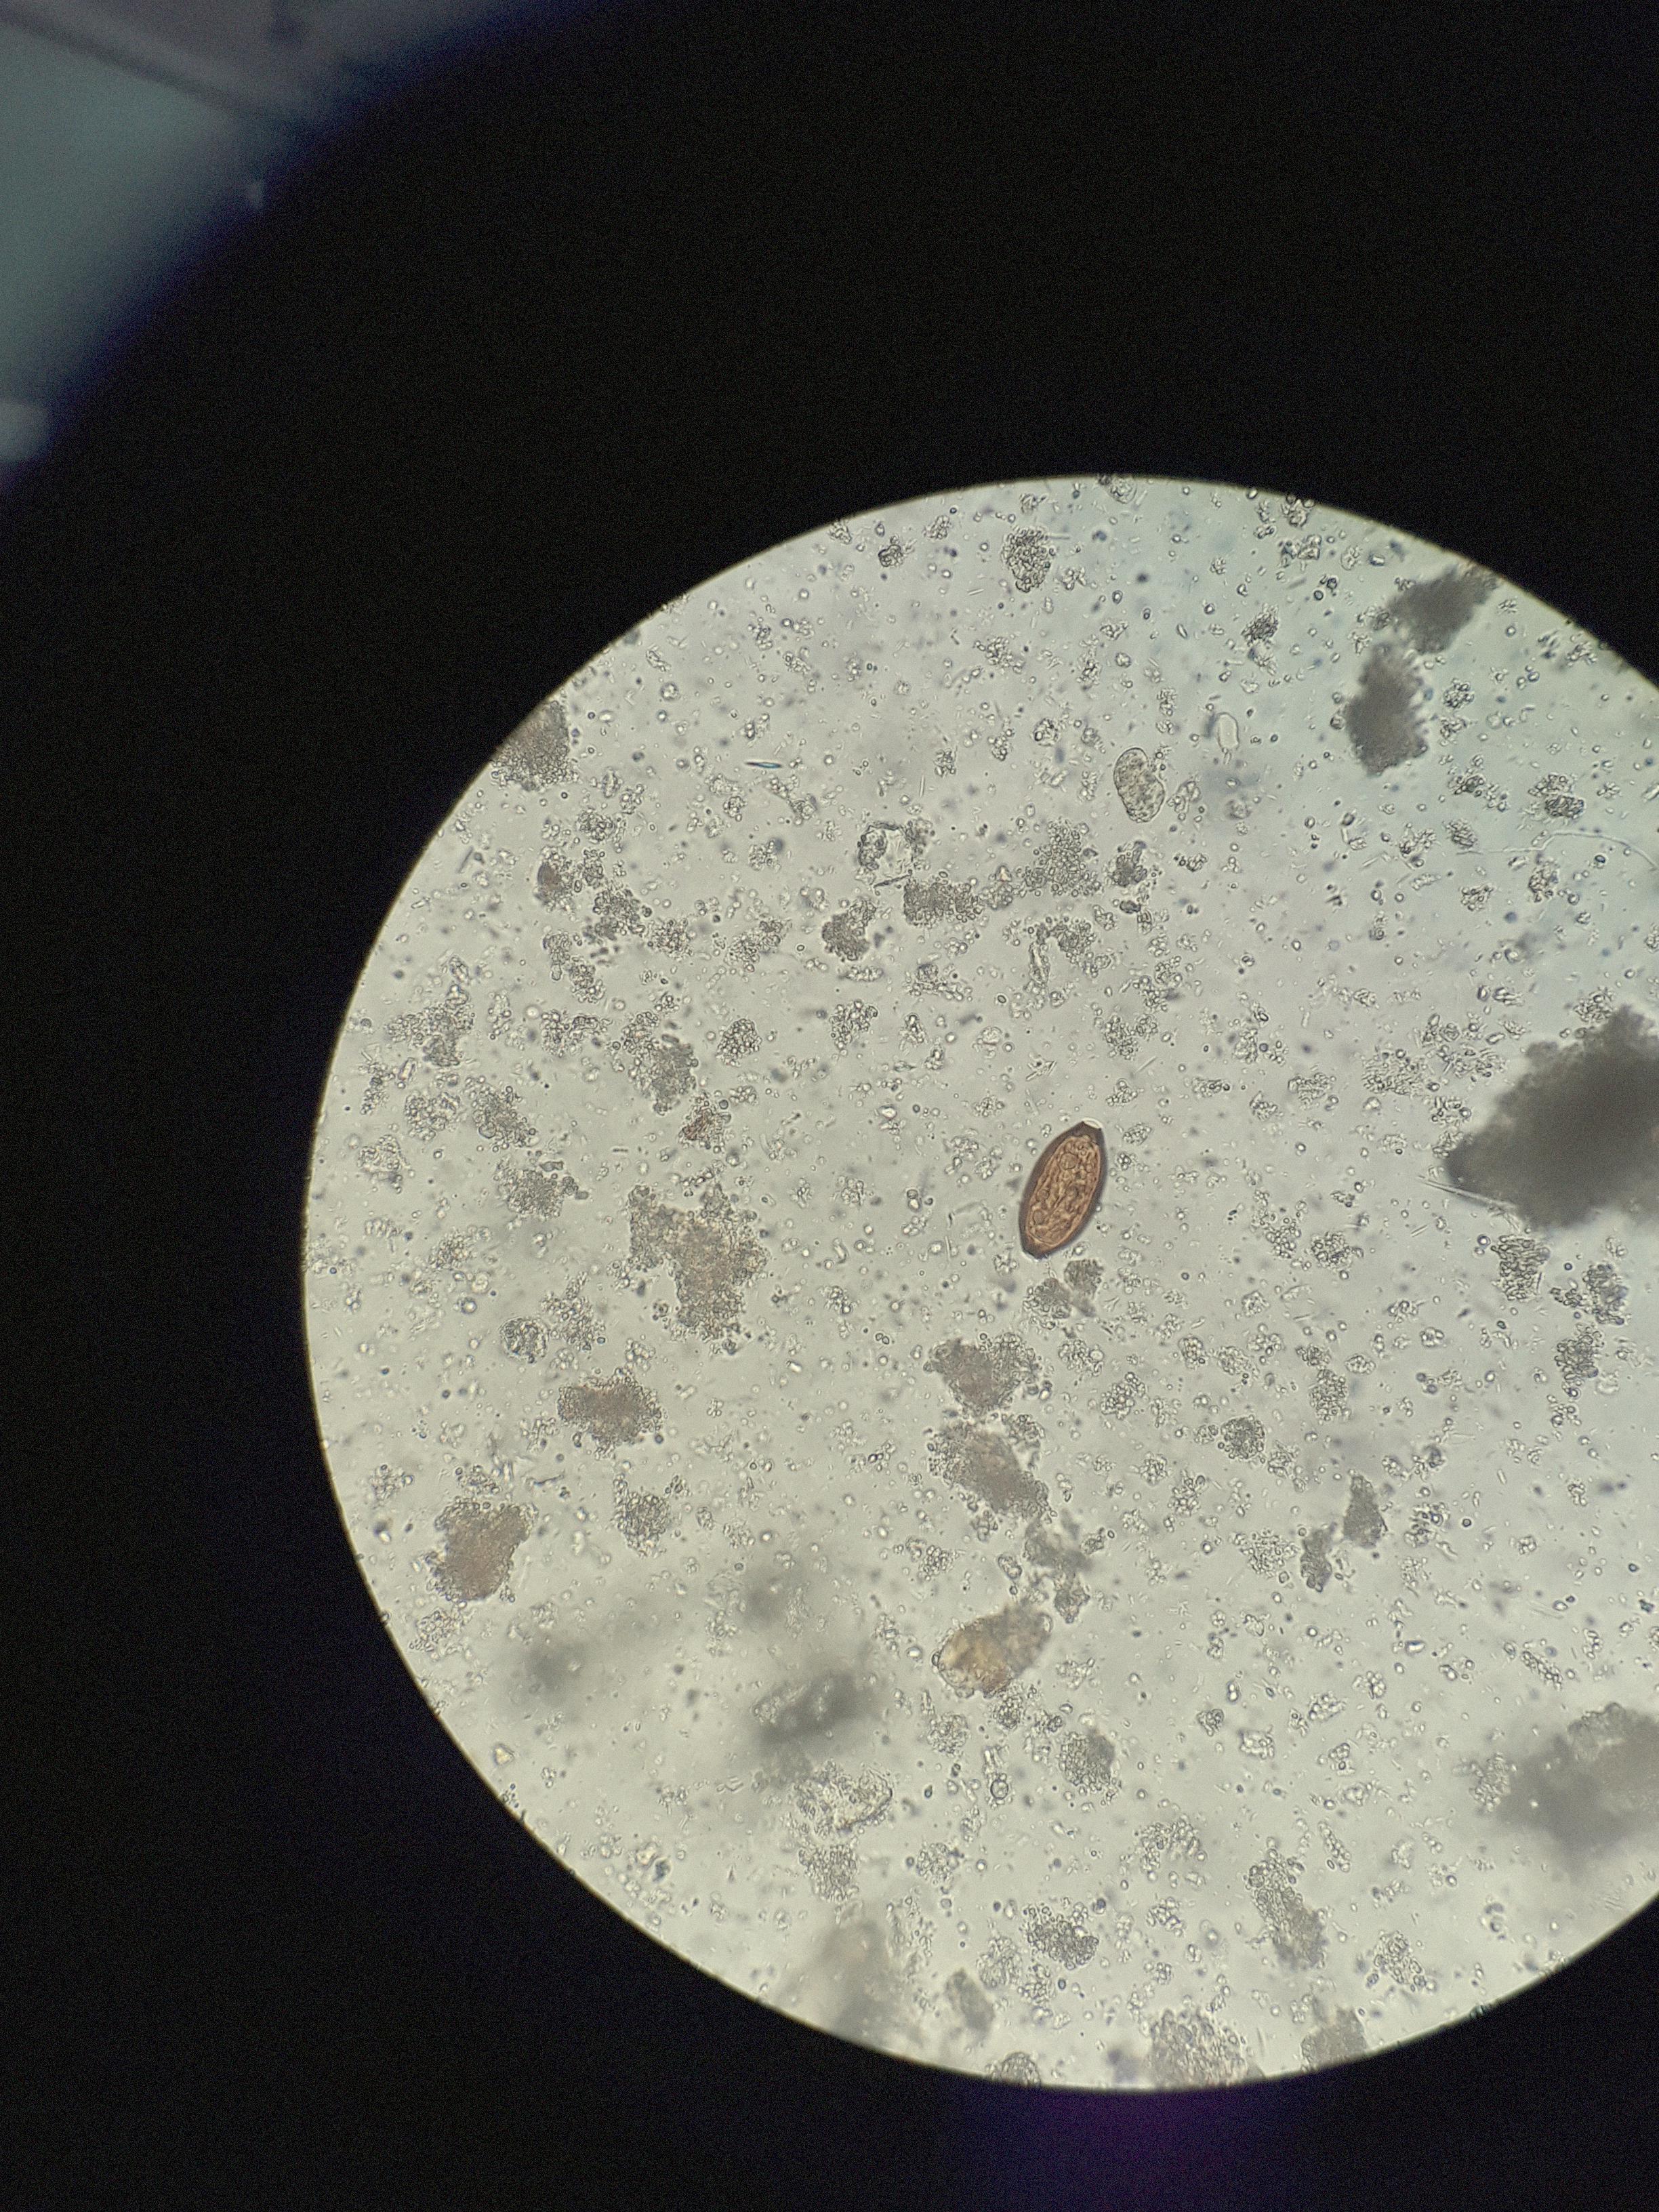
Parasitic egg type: Trichuris trichiura